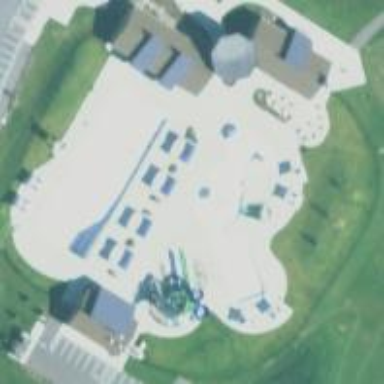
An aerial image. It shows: Sports centre focused on swimming activities.